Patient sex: M
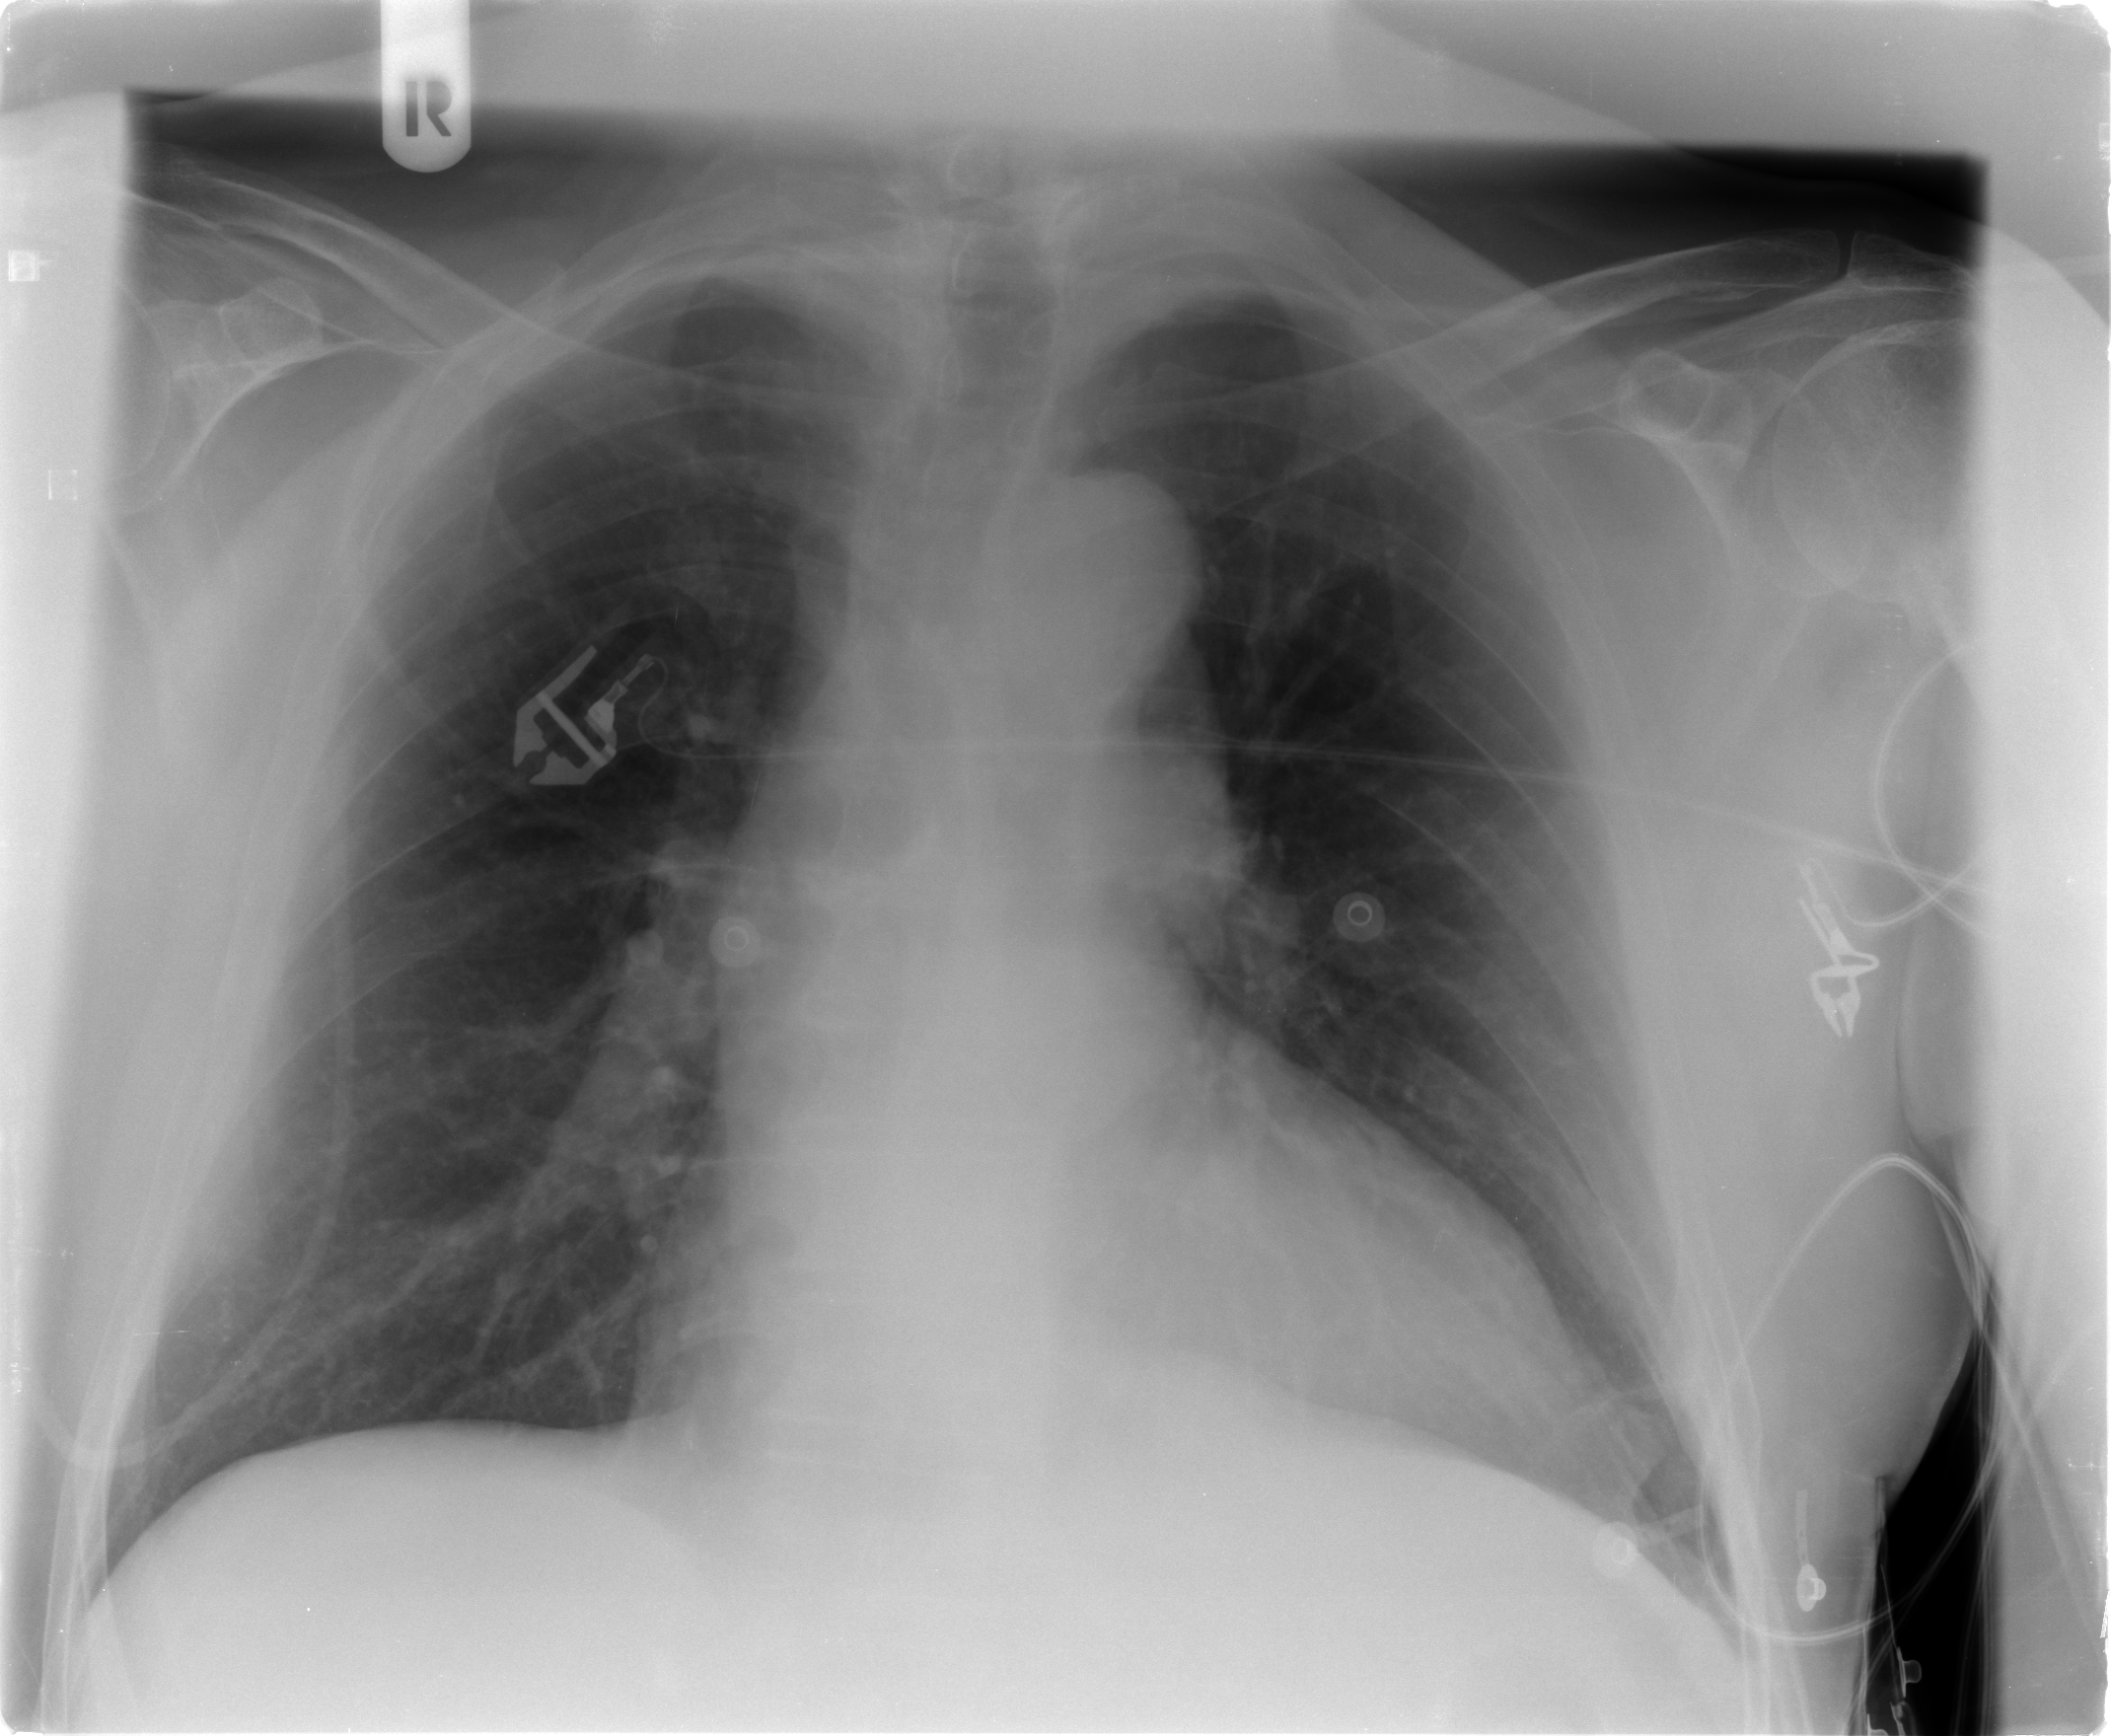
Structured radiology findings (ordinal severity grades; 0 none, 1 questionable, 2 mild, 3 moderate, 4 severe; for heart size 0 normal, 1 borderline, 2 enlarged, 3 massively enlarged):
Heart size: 0
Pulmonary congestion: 0
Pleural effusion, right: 0
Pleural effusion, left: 0
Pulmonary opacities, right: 0
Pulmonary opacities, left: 0
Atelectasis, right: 0
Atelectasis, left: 2